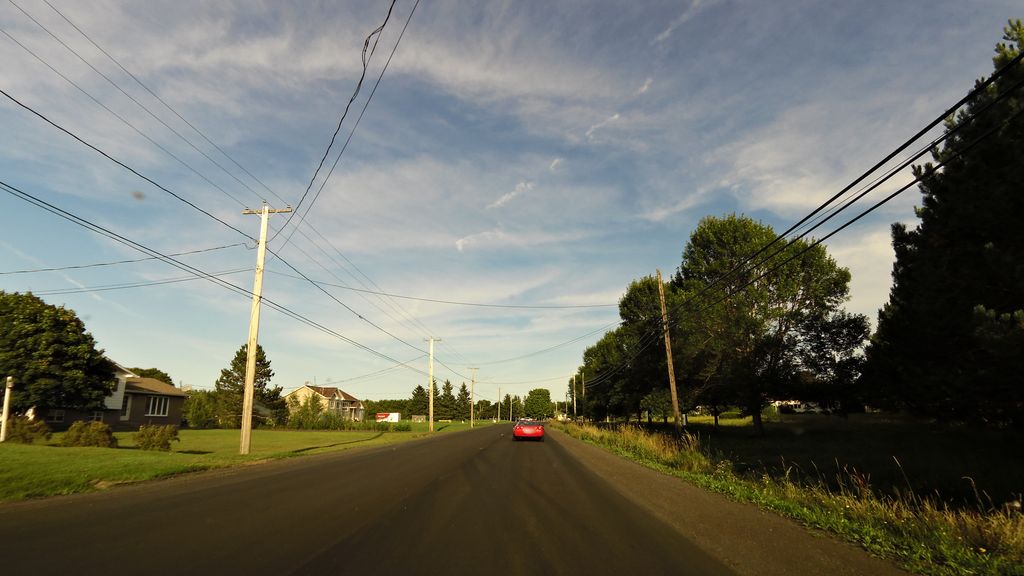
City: charlottetown